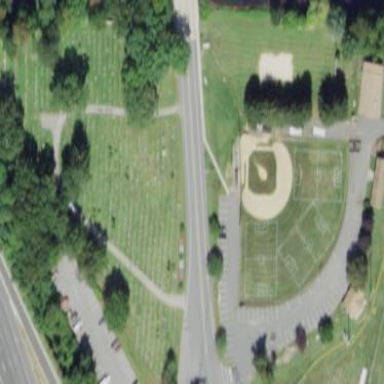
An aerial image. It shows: Cemetery.